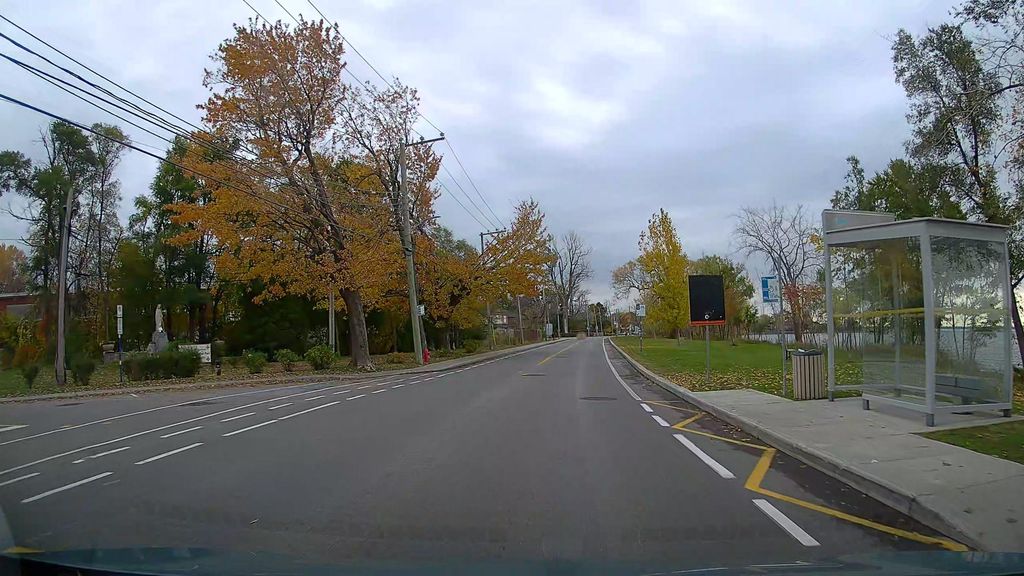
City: montreal